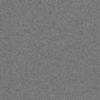
Label: dusty